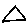
Label: triangle